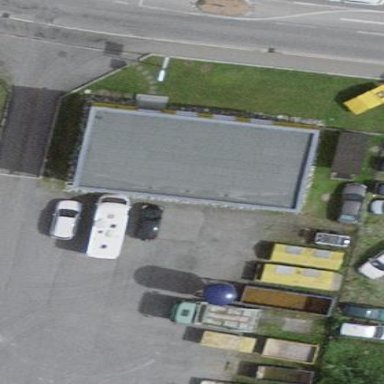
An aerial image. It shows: Industrial building.